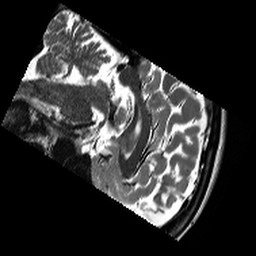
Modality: T2w
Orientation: sagittal
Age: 32
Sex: female
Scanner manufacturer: siemens
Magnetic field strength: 3 T
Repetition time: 13.15 s
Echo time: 0.082 s